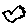
Label: bird